Question: How do I click a control button with ID using AutoHotkey?

I tried 'Click' and 'ControlClick', but no luck!
'''
ControlClick Button40
Click Button40
'''
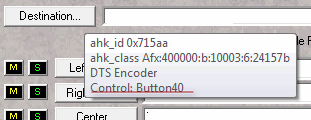
Answer: You need to give it some information about the window that the control is on. For example, to close the About screen in Notepad on Windows you could use
'''
ControlClick, Button1, About Notepad ahk_class #32770
'''
The format of the command from the docs is
'''
ControlClick [, Control-or-Pos, WinTitle, WinText, WhichButton, ClickCount, Options, ExcludeTitle, ExcludeText]
'''